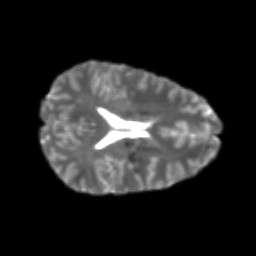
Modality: T2w
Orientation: axial
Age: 25
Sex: female
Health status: healthy
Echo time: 0.074 s